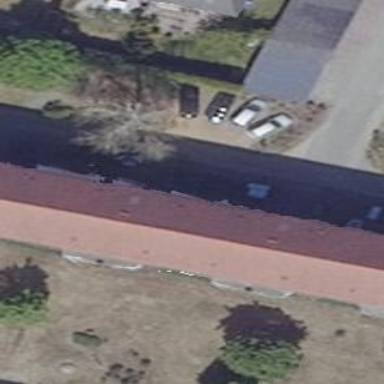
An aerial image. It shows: Building with hipped roof.